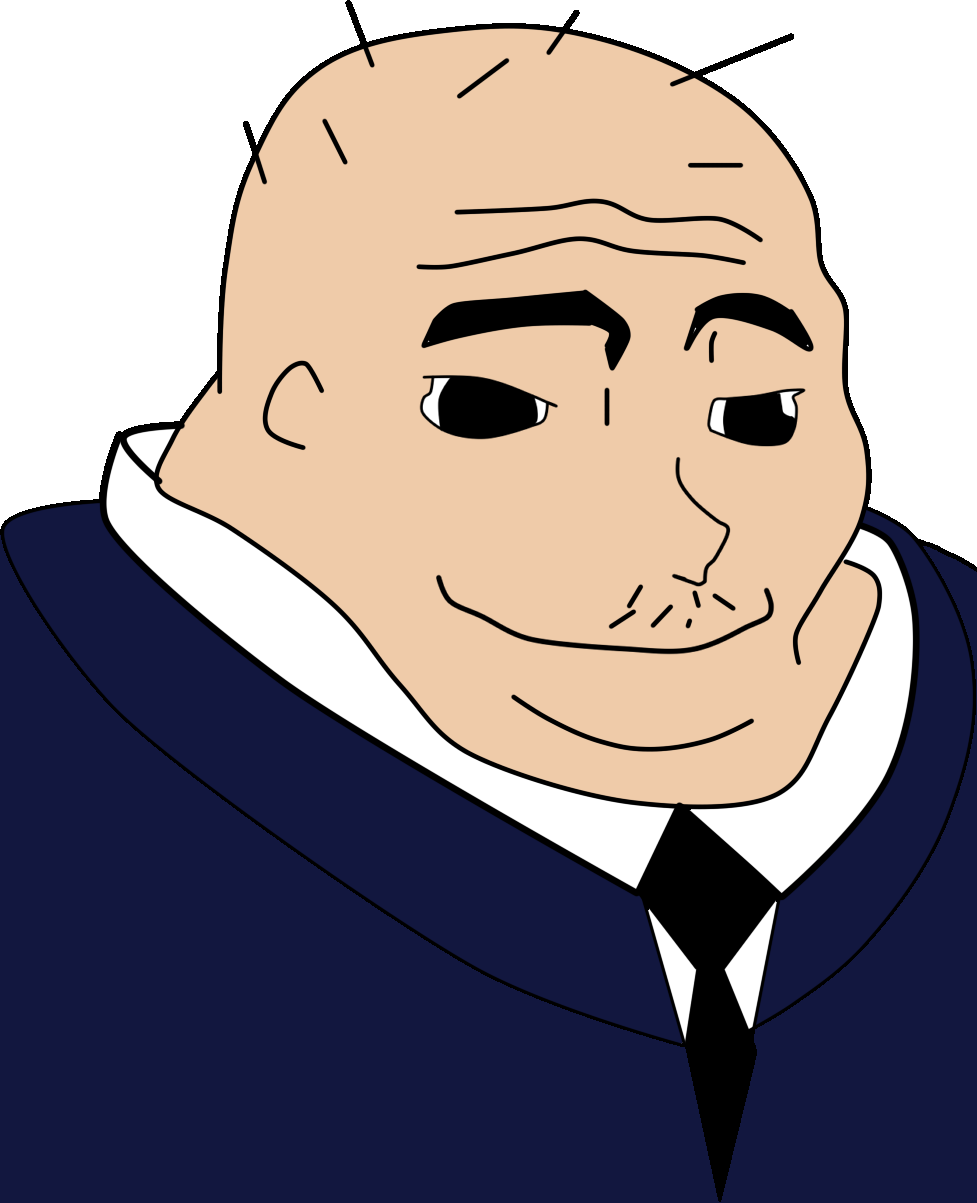
Label: 5_Blobjak